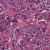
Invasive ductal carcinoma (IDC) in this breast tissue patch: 1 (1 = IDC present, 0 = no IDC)